Question: I have simple data frame DF (4 row X 2 column)... I want to graph (bar plot ) for each row value in a separate graph. So, I can get 3 bar plot next each other (in one graph row) and the last graph comes in a new row (stretched over the whole row). I'm not sure why "count" axis is ranged from 0-1, I couldn't figure out the problem. Also, I tried to show the value on top of the bars by using 'geom_text' and it seems not working....
my data from dput command:
'''
structure(list(Test = structure(1:4, .Label = c("Source A", "Subject B",
"Level C", "General rate"), class = "factor", scores = structure(c(4L,
3L, 1L, 2L), .Dim = 4L, .Dimnames = list(c("General rate", "Level C",
"Source A", "Subject B")))), Percentage = c(6.5, 29.1, 58.34,
95.10)), .Names = c("Test", "Percentage"), row.names = c(NA,
-4L), class = "data.frame")
'''
My code :
'''
ggplot(DF, aes(Percentage)) + geom_bar(fill="gray") +
facet_wrap(~ Test)+
scale_fill_manual(values = c("gray80",
"gray70",
"gray60",
"gray20"))
'''
I had to fill the colour manually because for some reasons 'scale_colour_grey(start = 0, end = .9) or scale_fill_grey()' nor working with me....

I'm sure there many other good representations for the above data and totally opened for suggestions and new representations!!!
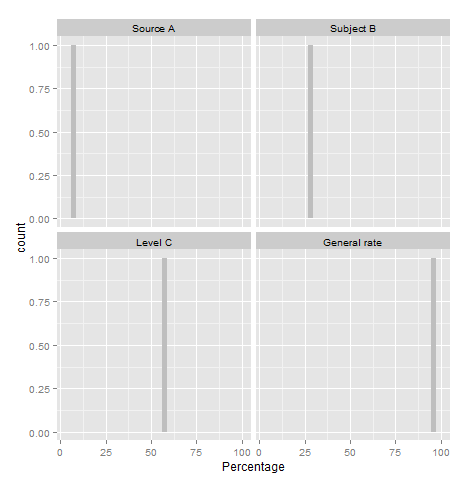
Answer: Try this
'''
ggplot(DF, aes(y=Percentage, x= Test)) +geom_bar(stat="identity")+facet_wrap(~Test,scales="free_x")
'''
'free_x', is giving you a free scale on the x-axis.
As for what you want, You will need to create two different plots and then combine it with grid.arrange.
So subset the dataset without 'General rate' and with only 'General rate',
Create two plots and combine them. Code below
'''
df.1 <-subset(DF, Test!="General rate")
df.2 <-subset(DF, Test=="General rate")
#plot top
plot.top <-ggplot(df.1, aes(y=Percentage, x= Test)) +geom_bar(stat="identity")+facet_wrap(~Test,scales="free_x")
#plot bottom
plot.bottom <-ggplot(df.2, aes(y=Percentage, x= Test)) +geom_bar(stat="identity")+facet_wrap(~Test,scales="free_x")
library(gridExtra)
#Loading required package: grid
grid.arrange(plot.top, plot.bottom)
'''